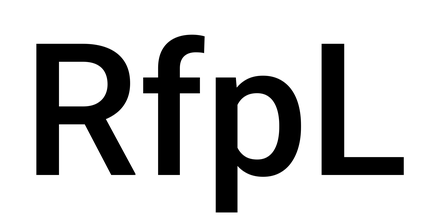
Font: Roboto_Medium